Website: apple
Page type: payment
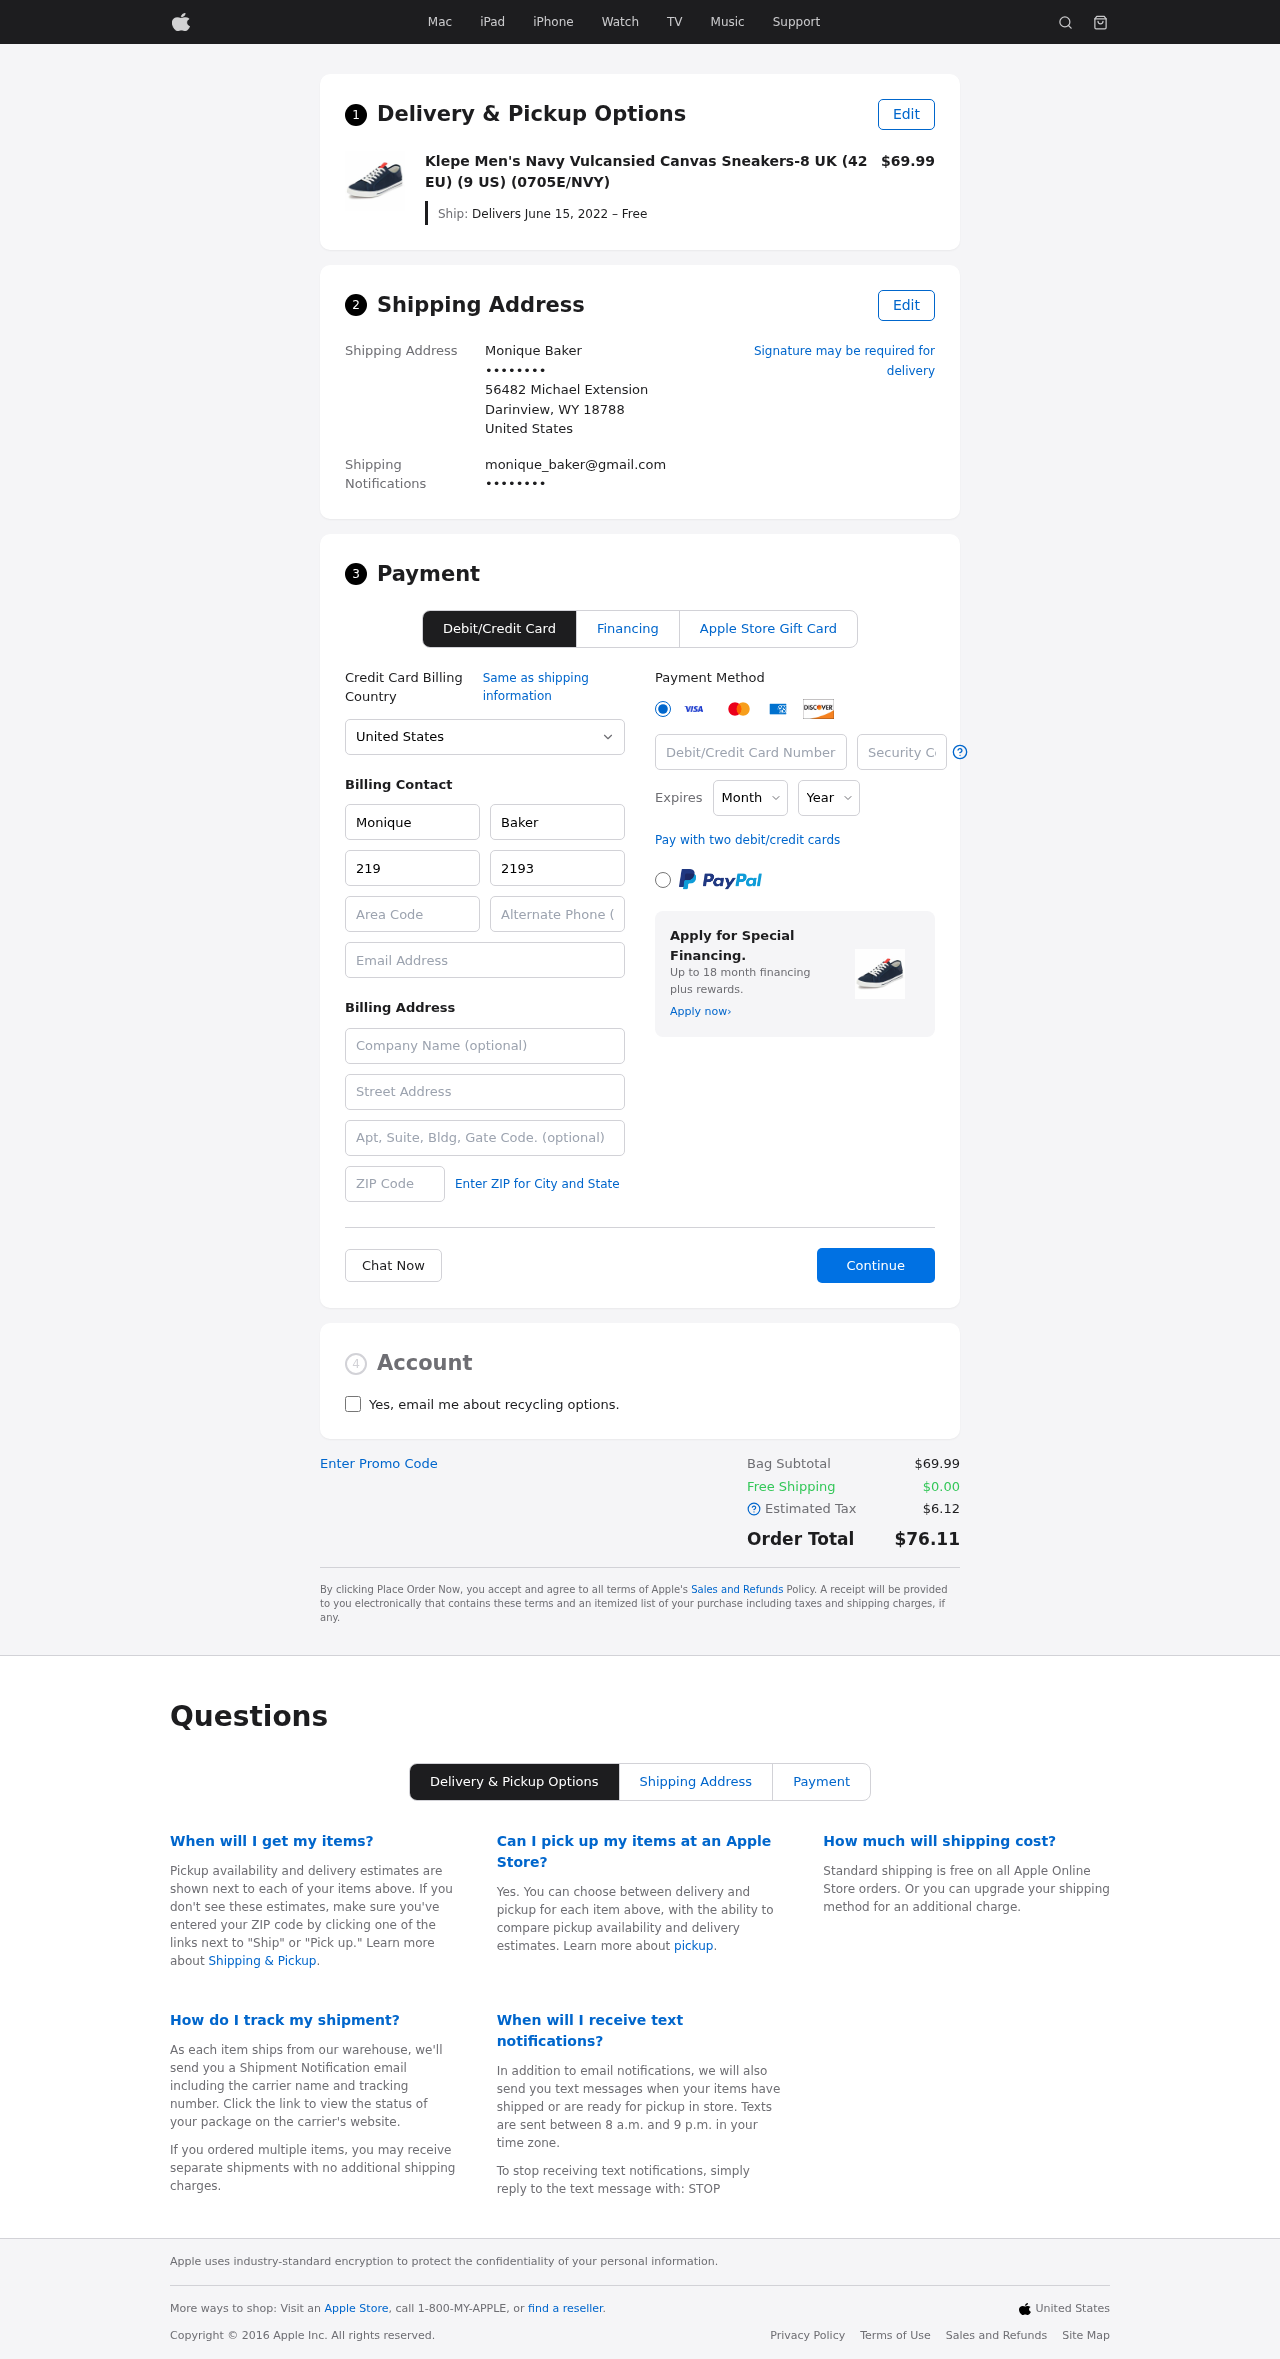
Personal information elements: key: PII_CARD_CVV
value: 021
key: PII_CARD_EXPIRY_MONTH
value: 04
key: PII_CARD_EXPIRY_YEAR
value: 30
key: PII_CARD_NUMBER
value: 2230 6685 3462 8500
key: PII_CITY_STATE_ZIP
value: Darinview, WY 18788
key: PII_COUNTRY
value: United States
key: PII_EMAIL
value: monique_baker@gmail.com
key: PII_EMAIL2
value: monique_baker@gmail.com
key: PII_FIRSTNAME
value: Monique
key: PII_FULLNAME
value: Monique Baker
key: PII_LASTNAME
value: Baker
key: PII_PHONE3
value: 2193453129
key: PII_PHONE_AREA
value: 219
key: PII_POSTCODE2
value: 57929
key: PII_SECURITY_CODE
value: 06II
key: PII_STREET
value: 56482 Michael Extension
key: PII_STREET2
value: Apt. 197
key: PII_PHONE
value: ••••••••
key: PII_PHONE2
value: ••••••••
Product elements: key: PRODUCT1_NAME
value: Klepe Men's Navy Vulcansied Canvas Sneakers-8 UK (42 EU) (9 US) (0705E/NVY)
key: PRODUCT1_PRICE
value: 69.99
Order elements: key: ORDER_DELIVERY_DATE
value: Delivers June 15, 2022 – Free
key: ORDER_SUBTOTAL
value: $69.99
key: ORDER_SHIPPING_COST
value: $0.00
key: ORDER_TAX
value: $6.12
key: ORDER_TOTAL
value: $76.11